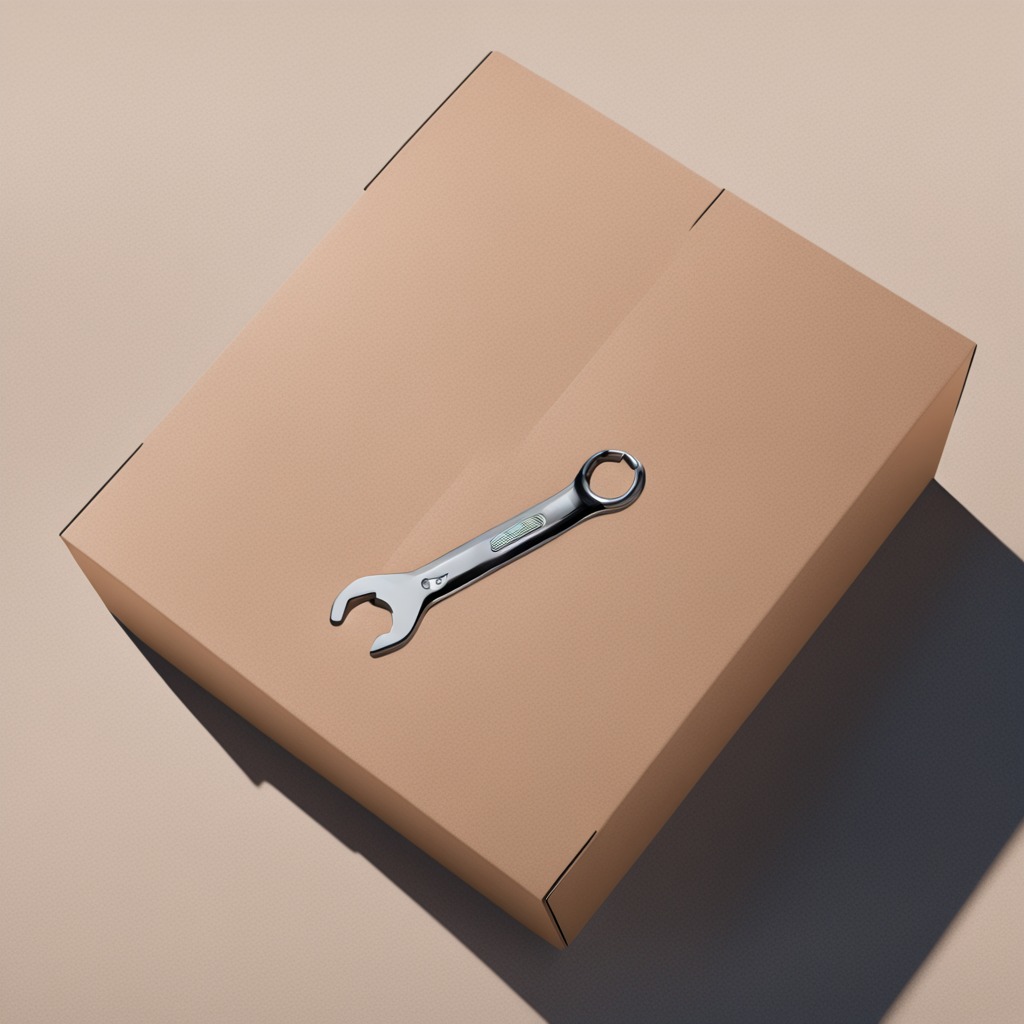
An wrench is lying on the cardboard box surface.